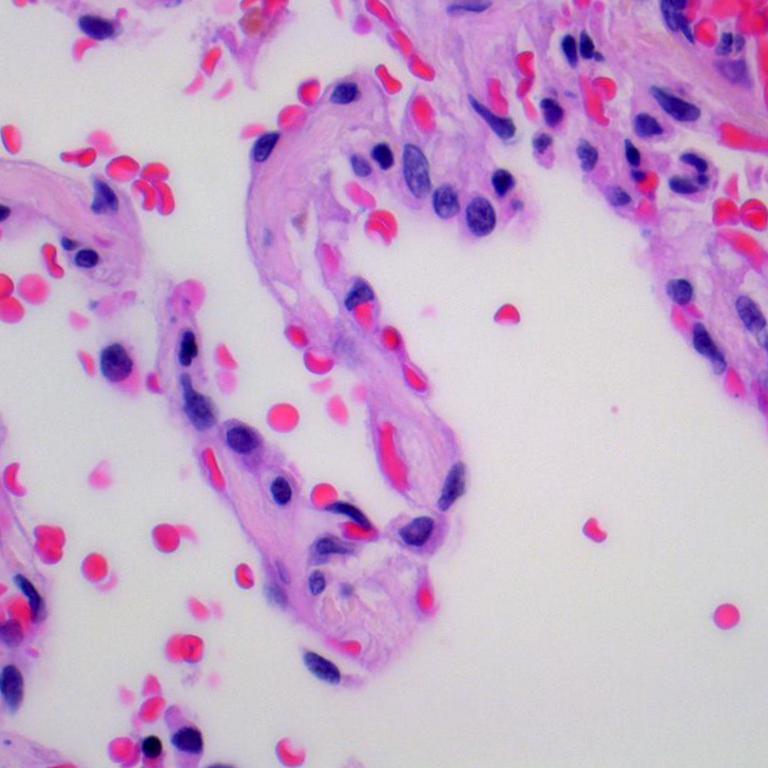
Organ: lung
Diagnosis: benign